Field crop: maize
Growth stage: 2
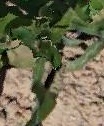
Species: maize